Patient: sex M, age 85
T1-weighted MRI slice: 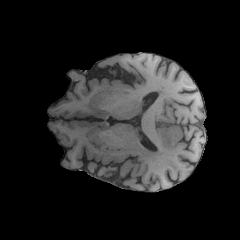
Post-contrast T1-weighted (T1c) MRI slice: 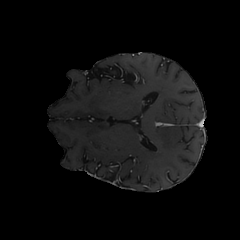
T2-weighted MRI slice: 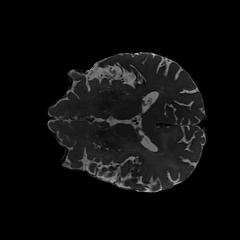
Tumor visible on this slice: yes
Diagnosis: Glioblastoma, IDH-wildtype
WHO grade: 4